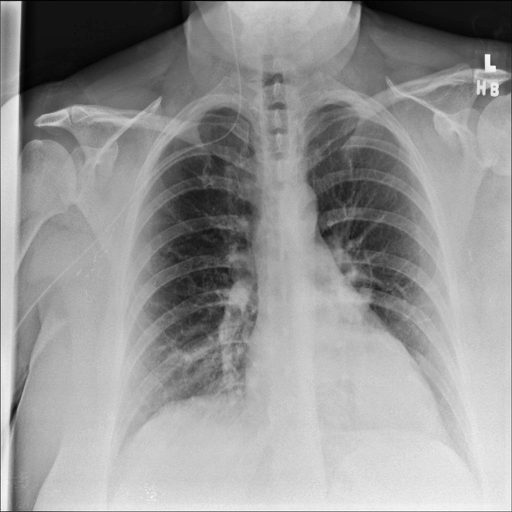
Finding: NORMAL